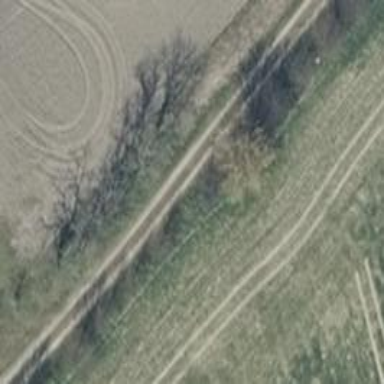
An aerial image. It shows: Row of trees in natural setting.